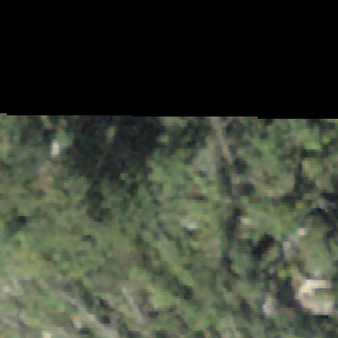
Label: bouldering_area